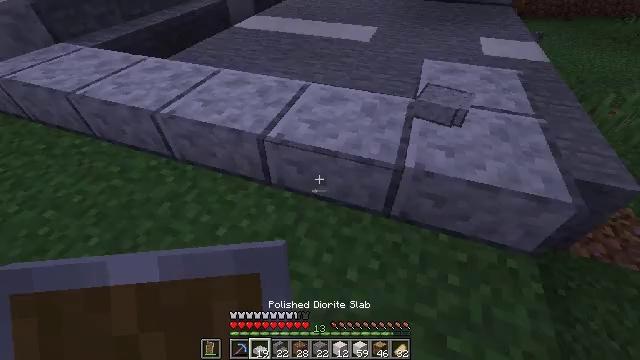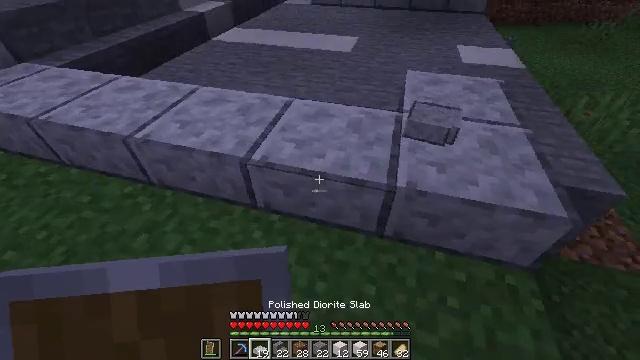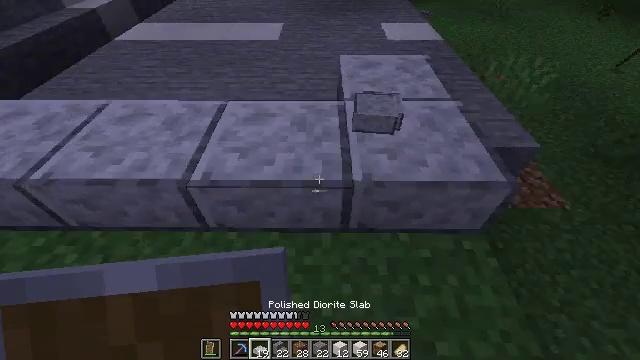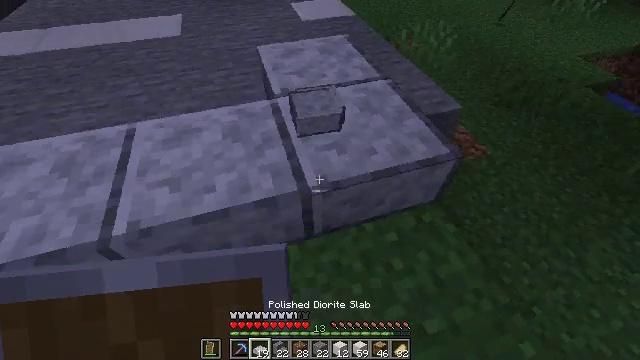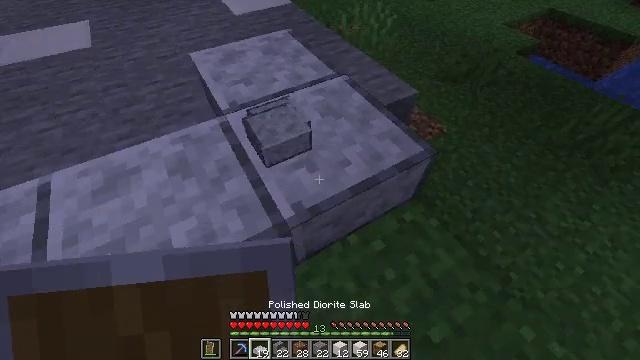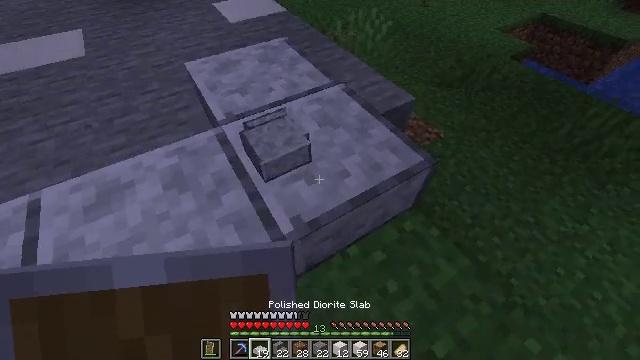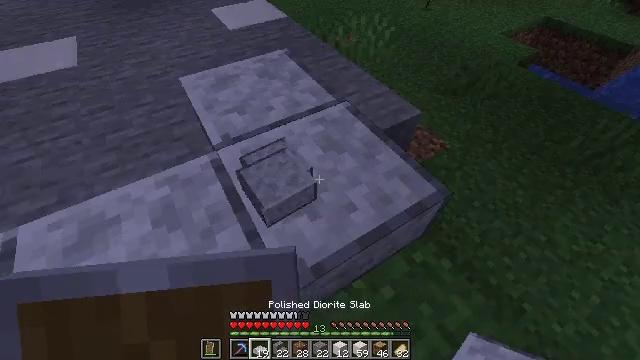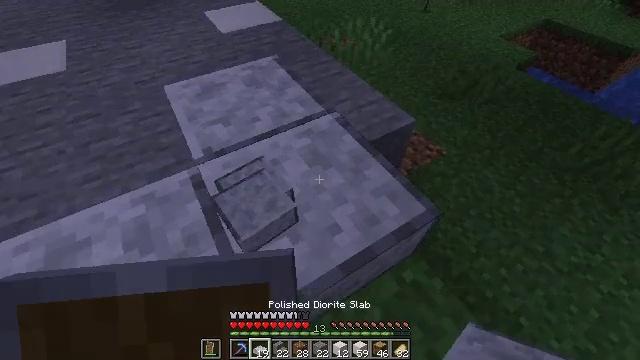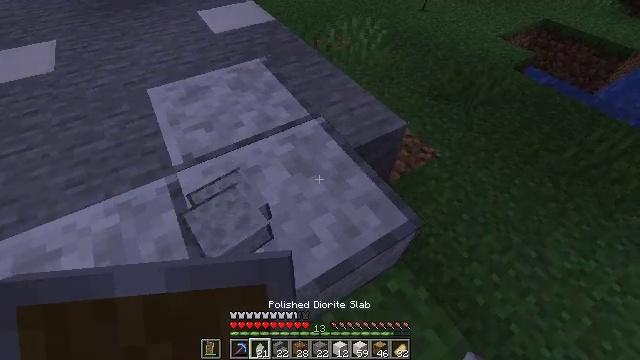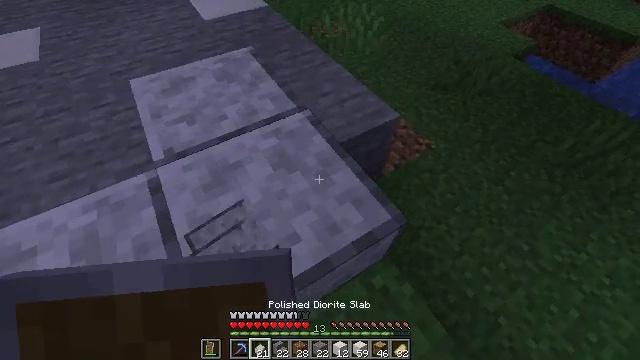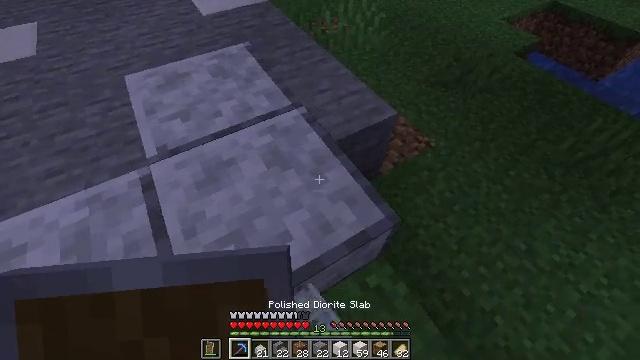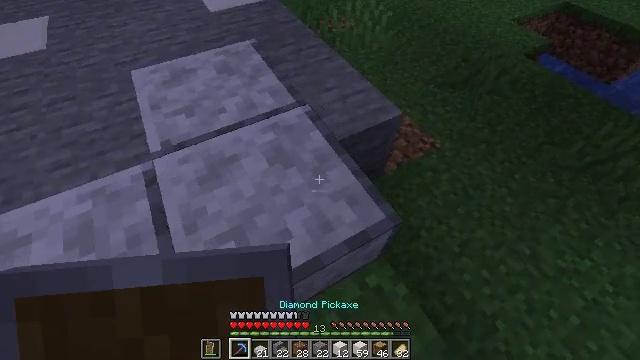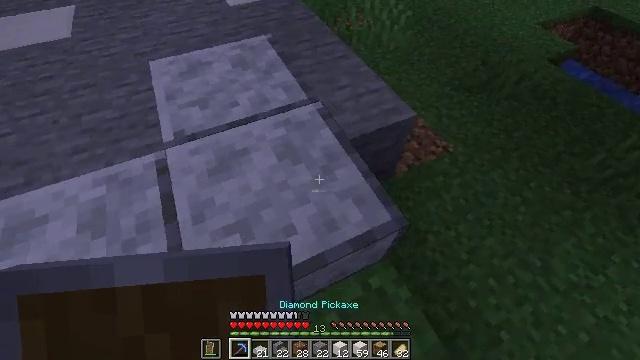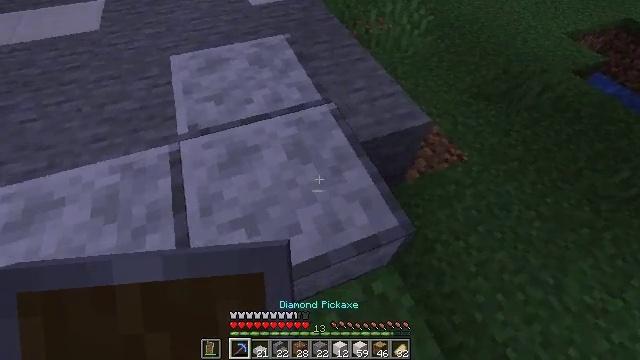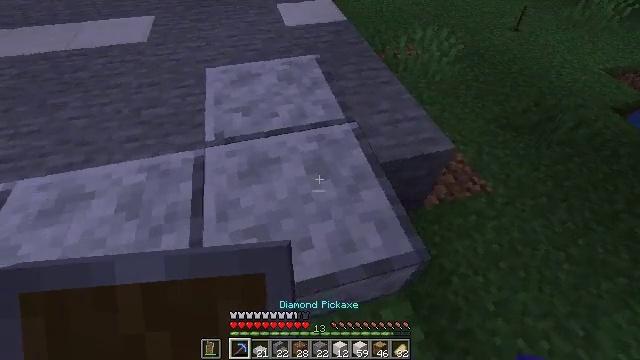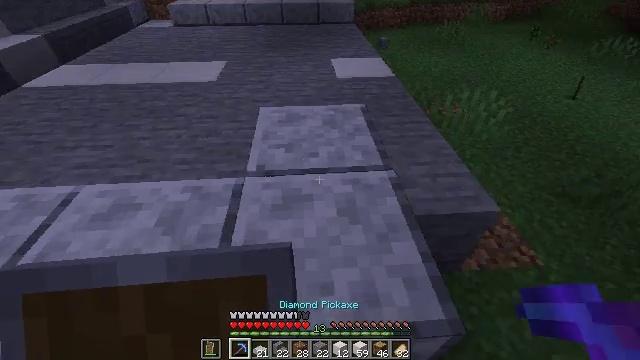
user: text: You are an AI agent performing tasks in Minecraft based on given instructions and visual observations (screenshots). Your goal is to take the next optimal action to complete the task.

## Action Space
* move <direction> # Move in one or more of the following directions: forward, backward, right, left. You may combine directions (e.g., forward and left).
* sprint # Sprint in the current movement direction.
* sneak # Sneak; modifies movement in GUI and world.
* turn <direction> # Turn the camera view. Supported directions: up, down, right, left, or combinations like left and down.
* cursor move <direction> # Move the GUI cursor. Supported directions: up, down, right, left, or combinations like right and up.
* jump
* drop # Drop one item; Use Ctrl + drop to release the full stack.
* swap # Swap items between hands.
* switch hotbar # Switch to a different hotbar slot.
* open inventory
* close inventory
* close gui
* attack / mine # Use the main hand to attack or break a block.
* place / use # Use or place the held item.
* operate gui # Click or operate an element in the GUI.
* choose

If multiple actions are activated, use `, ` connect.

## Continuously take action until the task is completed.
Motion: motion action
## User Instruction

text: Mine the polished diorite slab from the floor.
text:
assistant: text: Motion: move forward, turn right and up
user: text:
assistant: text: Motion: move forward, turn right and down
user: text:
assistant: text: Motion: move forward, turn right and down
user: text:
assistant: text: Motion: move forward, turn right and down
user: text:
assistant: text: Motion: move forward, turn right
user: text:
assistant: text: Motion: move forward
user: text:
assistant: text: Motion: move forward
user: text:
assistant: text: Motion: move forward
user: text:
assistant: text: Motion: turn down
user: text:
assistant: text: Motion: switch to hotbar 1
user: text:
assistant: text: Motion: turn left, switch to hotbar 1
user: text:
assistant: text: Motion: turn left, switch to hotbar 1
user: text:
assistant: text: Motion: turn left
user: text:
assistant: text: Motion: turn left and up
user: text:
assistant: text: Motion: turn left and up
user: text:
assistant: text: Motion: turn left and up
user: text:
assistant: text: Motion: turn up
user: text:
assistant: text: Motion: turn up
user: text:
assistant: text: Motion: no_op
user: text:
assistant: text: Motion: attack / mine
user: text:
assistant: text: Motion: attack / mine
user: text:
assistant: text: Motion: attack / mine
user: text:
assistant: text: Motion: attack / mine
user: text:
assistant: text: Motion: attack / mine
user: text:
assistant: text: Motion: move forward, attack / mine
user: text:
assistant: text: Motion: attack / mine, jump